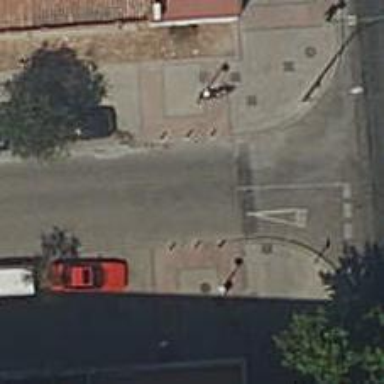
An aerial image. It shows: Asphalt footway with marked crossing.